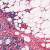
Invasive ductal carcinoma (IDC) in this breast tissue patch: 1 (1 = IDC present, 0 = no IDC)